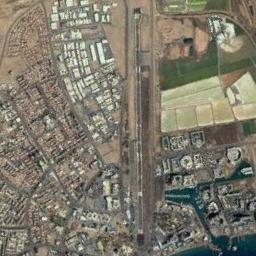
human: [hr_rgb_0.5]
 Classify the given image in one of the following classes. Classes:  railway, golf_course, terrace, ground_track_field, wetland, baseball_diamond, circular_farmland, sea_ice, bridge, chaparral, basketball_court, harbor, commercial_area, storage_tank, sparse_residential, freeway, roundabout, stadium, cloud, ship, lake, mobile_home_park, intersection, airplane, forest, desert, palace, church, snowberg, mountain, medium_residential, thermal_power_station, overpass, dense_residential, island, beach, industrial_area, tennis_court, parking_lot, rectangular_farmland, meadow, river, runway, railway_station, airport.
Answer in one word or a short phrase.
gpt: airport